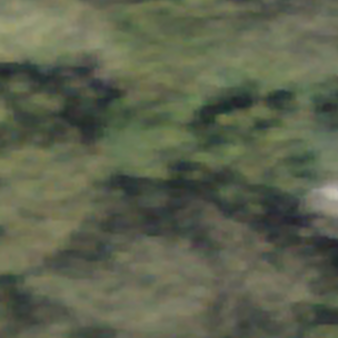
Label: other